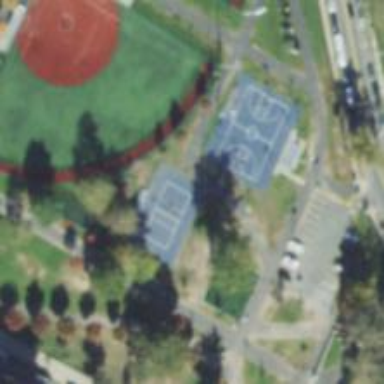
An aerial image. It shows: Baseball pitch for leisure land.